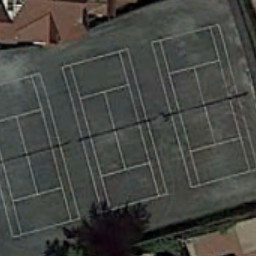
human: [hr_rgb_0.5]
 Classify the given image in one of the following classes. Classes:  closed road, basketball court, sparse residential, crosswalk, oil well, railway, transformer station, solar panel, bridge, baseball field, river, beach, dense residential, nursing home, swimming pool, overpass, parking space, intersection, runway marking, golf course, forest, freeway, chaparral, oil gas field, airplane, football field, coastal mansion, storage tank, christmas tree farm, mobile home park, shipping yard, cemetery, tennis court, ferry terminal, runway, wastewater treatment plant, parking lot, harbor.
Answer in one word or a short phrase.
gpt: tennis court